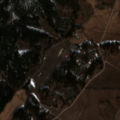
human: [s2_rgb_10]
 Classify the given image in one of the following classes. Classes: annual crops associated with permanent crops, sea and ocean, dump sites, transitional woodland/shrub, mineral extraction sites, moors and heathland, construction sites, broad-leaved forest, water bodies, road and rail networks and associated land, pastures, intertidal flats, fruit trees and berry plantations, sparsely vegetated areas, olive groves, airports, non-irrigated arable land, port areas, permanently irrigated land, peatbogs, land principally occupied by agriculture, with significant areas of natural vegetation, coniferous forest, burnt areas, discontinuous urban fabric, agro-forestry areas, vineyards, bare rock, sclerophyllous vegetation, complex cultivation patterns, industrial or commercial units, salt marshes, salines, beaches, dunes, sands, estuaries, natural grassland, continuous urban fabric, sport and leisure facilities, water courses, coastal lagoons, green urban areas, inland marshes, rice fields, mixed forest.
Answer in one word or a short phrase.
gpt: non-irrigated arable land, land principally occupied by agriculture, with significant areas of natural vegetation, mixed forest, transitional woodland/shrub